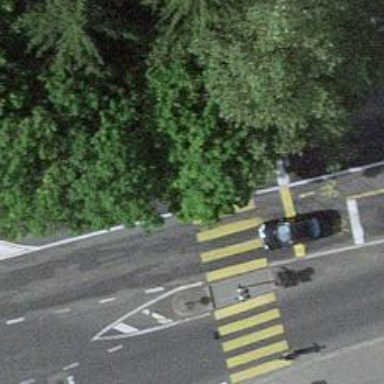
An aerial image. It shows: Kerb serving as barrier.